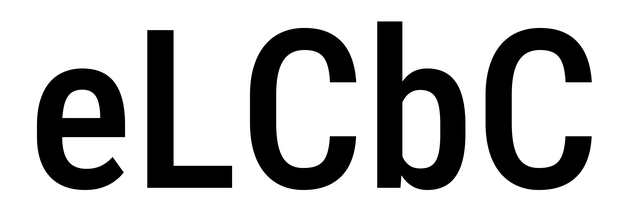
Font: Roboto_Condensed_Medium